Question: I've successfully implemented a GridSLM view using SuperSLiM to show items in grid format with a Sticky header. The major problem I'm facing is I'm unable to set the header to take the whole width of the screen.
And result looks something like this.

From the screenshot you can see the header is reacting as a normal GridSLM item located at position 0 but not taking the whole width.
'onViewCreated()' for Main Fragment
'''
public void onViewCreated(View view, Bundle savedInstanceState) {
super.onViewCreated(view, savedInstanceState);
if (savedInstanceState != null) {
mHeaderDisplay = savedInstanceState
.getInt(KEY_HEADER_POSITIONING,
getResources().getInteger(R.integer.default_header_display));
mAreMarginsFixed = savedInstanceState
.getBoolean(KEY_MARGINS_FIXED,
getResources().getBoolean(R.bool.default_margins_fixed));
} else {
mHeaderDisplay = getResources().getInteger(R.integer.default_header_display);
mAreMarginsFixed = getResources().getBoolean(R.bool.default_margins_fixed);
}
mViews = new ViewHolder(view);
mViews.initViews(new LayoutManager(getActivity()));
serviceListDatums = serviceList.getServicesList();
mAdapter = new MyAdapter(getActivity(), mHeaderDisplay, serviceListDatums);
mAdapter.setMarginsFixed(mAreMarginsFixed);
mAdapter.setHeaderDisplay(mHeaderDisplay);
mViews.setAdapter(mAdapter);
}
'''
MyAdapter
'''
public MyAdapter(Context context, int headerMode, List<ServicesList> items) {
mContext = context;
mHeaderDisplay = headerMode;
mItems = new ArrayList<>();
Items = items;
//Insert headers into list of items.
int sectionManager = -1;
int sectionFirstPosition = 0;
for (int i = 0; i < Items.size(); i++) {
ServicesList m = Items.get(i);
if (i == 0) {
String header = "New Releases";
mItems.add(new LineItem(header, "", true, sectionManager, sectionFirstPosition));
}
mItems.add(new LineItem(m.getServiceName(), m.getIcon(), false, sectionManager, sectionFirstPosition));
}
}
@Override
public CountryViewHolder onCreateViewHolder(ViewGroup parent, int viewType) {
View view;
if (viewType == VIEW_TYPE_HEADER) {
view = LayoutInflater.from(parent.getContext())
.inflate(R.layout.header_item, parent, false);
} else {
view = LayoutInflater.from(parent.getContext())
.inflate(R.layout.text_line_item, parent, false);
}
return new CountryViewHolder(view);
}
@Override
public void onBindViewHolder(CountryViewHolder holder, int position) {
final LineItem item = mItems.get(position);
final View itemView = holder.itemView;
holder.bindItem(item.text);
if (!item.isHeader) {
holder.bindImage(mContext, item.path);
}
final GridSLM.LayoutParams lp = GridSLM.LayoutParams.from(itemView.getLayoutParams());
// Overrides xml attrs, could use different layouts too.
if (item.isHeader) {
lp.headerDisplay = mHeaderDisplay;
if (lp.isHeaderInline() || (mMarginsFixed && !lp.isHeaderOverlay())) {
lp.width = ViewGroup.LayoutParams.MATCH_PARENT;
} else {
lp.width = ViewGroup.LayoutParams.WRAP_CONTENT;
}
lp.headerEndMarginIsAuto = !mMarginsFixed;
lp.headerStartMarginIsAuto = !mMarginsFixed;
}
lp.setSlm(item.sectionManager == LINEAR ? LinearSLM.ID : GridSLM.ID);
lp.setColumnWidth(mContext.getResources().getDimensionPixelSize(R.dimen.grid_column_width));
lp.setFirstPosition(item.sectionFirstPosition);
itemView.setLayoutParams(lp);
}
public void setHeaderDisplay(int headerDisplay) {
mHeaderDisplay = headerDisplay;
notifyHeaderChanges();
}
public void setMarginsFixed(boolean marginsFixed) {
mMarginsFixed = marginsFixed;
notifyHeaderChanges();
}
'''
Any kind of help would be greatly appreciated.
I'm using the <URL> of SuperSLiM .
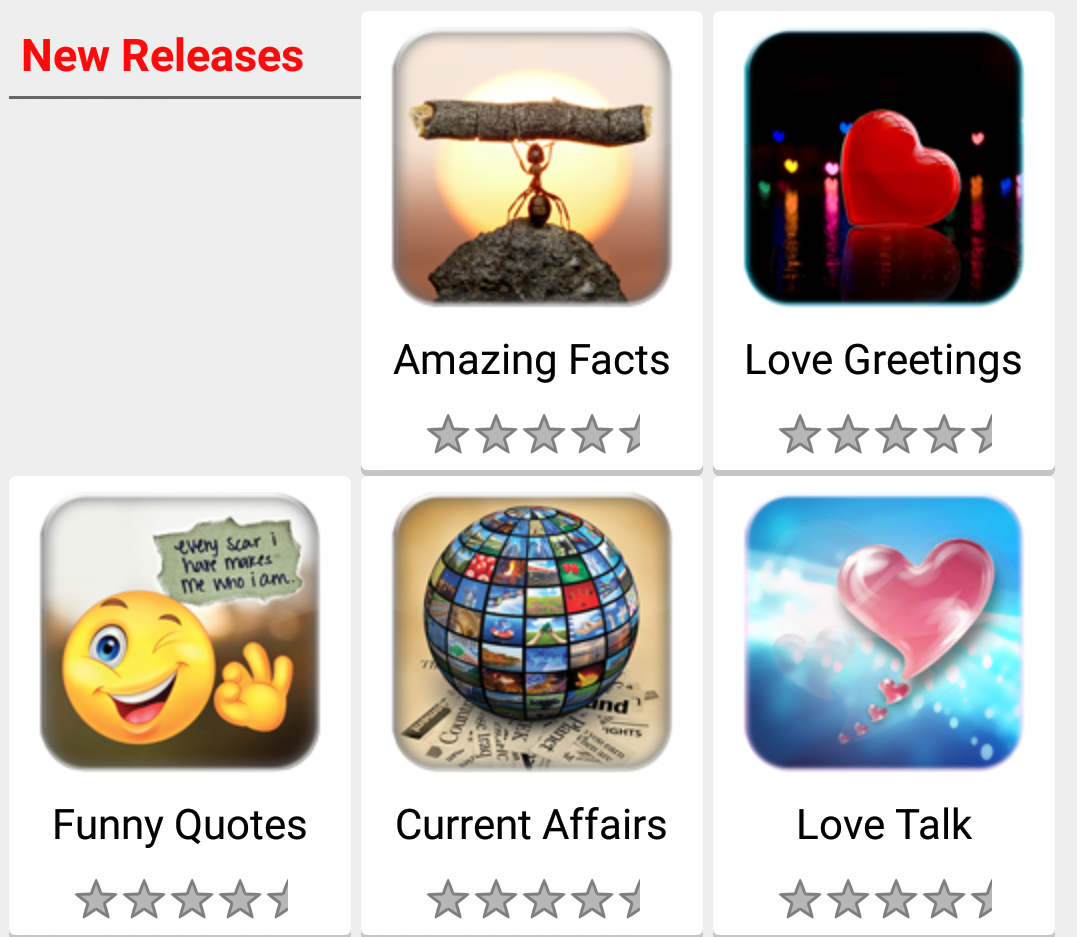
Answer: The example isn't very good because it was written as a visual tester for library development and merely made available as an example where there was none otherwise available.
Anyway, you can throw the configurable header margins and header display mode and it should makes things a lot easier to understand.
'''
public MyAdapter(Context context, List<ServicesList> items) {
mContext = context;
mItems = new ArrayList<>();
Items = items;
//Insert headers into list of items.
int sectionManager = -1;
int sectionFirstPosition = 0;
for (int i = 0; i < Items.size(); i++) {
ServicesList m = Items.get(i);
if (i == 0) {
String header = "New Releases";
mItems.add(new LineItem(header, "", true, sectionManager, sectionFirstPosition));
}
mItems.add(new LineItem(m.getServiceName(), m.getIcon(), false, sectionManager, sectionFirstPosition));
}
}
@Override
public CountryViewHolder onCreateViewHolder(ViewGroup parent, int viewType) {
View view;
if (viewType == VIEW_TYPE_HEADER) {
view = LayoutInflater.from(parent.getContext())
.inflate(R.layout.header_item, parent, false);
} else {
view = LayoutInflater.from(parent.getContext())
.inflate(R.layout.text_line_item, parent, false);
}
return new CountryViewHolder(view);
}
@Override
public void onBindViewHolder(CountryViewHolder holder, int position) {
final LineItem item = mItems.get(position);
final View itemView = holder.itemView;
holder.bindItem(item.text);
final GridSLM.LayoutParams lp = GridSLM.LayoutParams.from(itemView.getLayoutParams());
if (!item.isHeader) {
holder.bindImage(mContext, item.path);
}
lp.setSlm(GridSLM.ID);
lp.setColumnWidth(mContext.getResources().getDimensionPixelSize(R.dimen.grid_column_width));
lp.setFirstPosition(item.sectionFirstPosition);
itemView.setLayoutParams(lp);
}
'''
As you can see I've removed most of the extra configuration of the layout parameters in the adapter. Instead, you should just configure things how you like in your xml layouts for your items and headers.
Your header layout will look something like this:
'''
<?xml version="1.0" encoding="utf-8"?>
<TextView
android:id="@+id/text"
xmlns:android="http://schemas.android.com/apk/res/android"
xmlns:app="http://schemas.android.com/apk/res-auto"
xmlns:tools="http://schemas.android.com/tools"
android:layout_width="match_parent"
android:layout_height="wrap_content"
app:slm_headerDisplay="inline|sticky"
app:slm_isHeader="true"
/>
'''